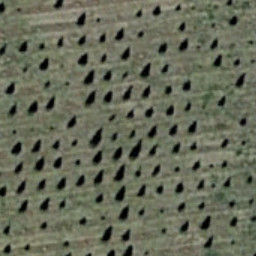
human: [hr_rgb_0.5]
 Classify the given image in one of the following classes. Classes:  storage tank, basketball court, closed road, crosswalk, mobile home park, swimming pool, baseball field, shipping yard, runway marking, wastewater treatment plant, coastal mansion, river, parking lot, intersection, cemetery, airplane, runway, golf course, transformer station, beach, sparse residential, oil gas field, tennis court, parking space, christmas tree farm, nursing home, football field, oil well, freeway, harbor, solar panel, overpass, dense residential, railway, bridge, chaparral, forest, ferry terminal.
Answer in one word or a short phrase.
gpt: christmas tree farm